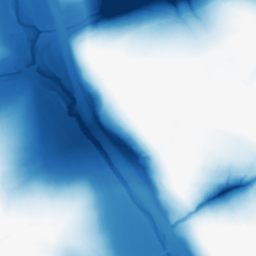
Category: morphological
Decomposition family: morphological
Decomposition parameters: operation: closing
size: 100
Upsampling method: quartic
Upsampling parameters: scale: 8
Upsampling scale: 8